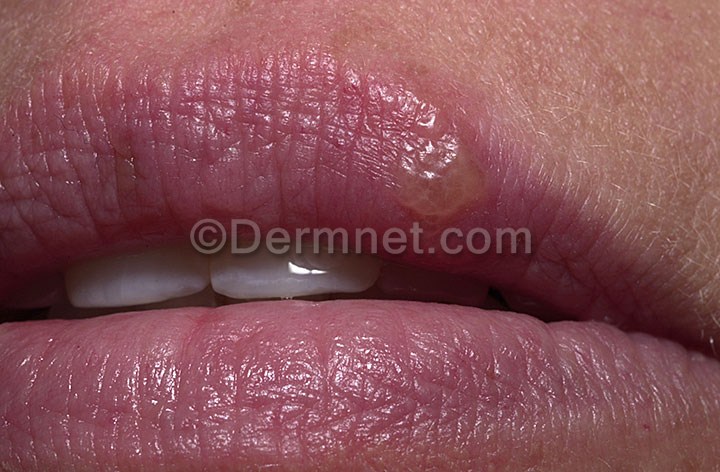
Disease: Herpes HPV and other STDs Photos